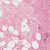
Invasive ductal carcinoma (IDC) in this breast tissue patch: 0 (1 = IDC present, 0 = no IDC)